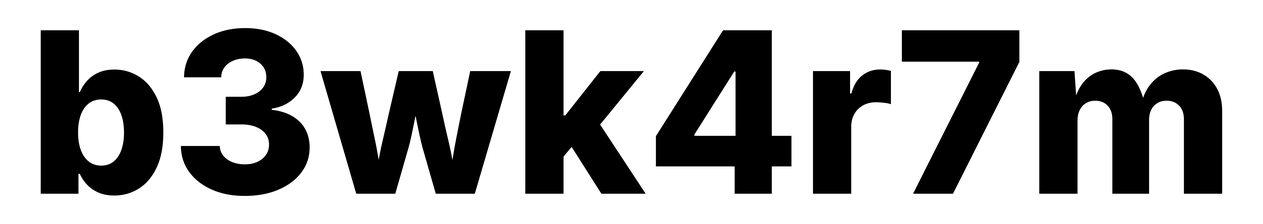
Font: Inter_ExtraBold